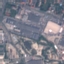
Label: Industrial